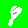
Digit: 8